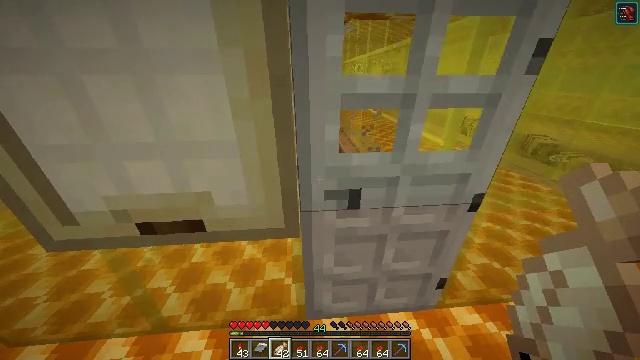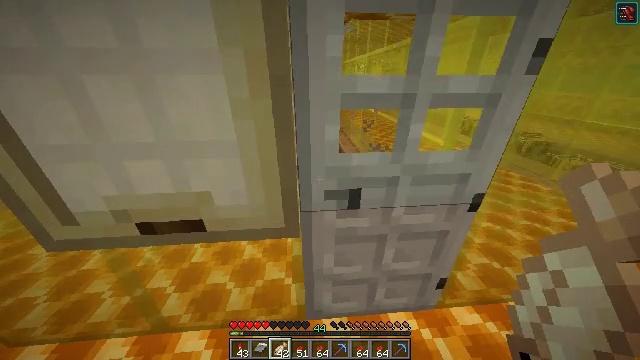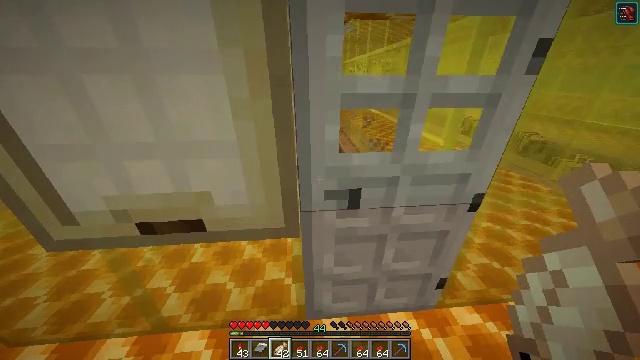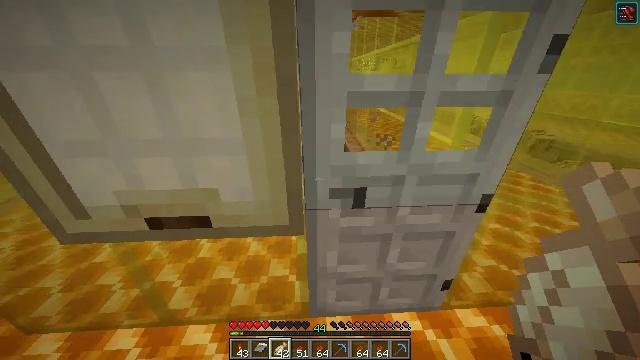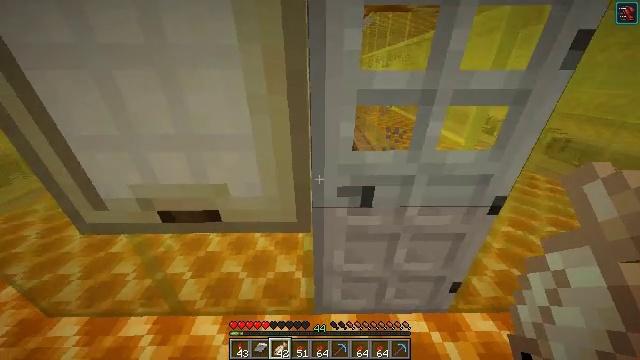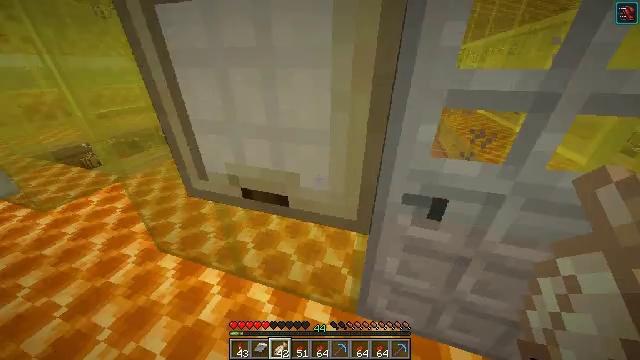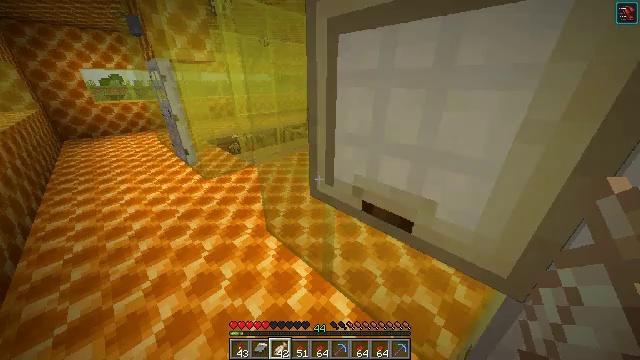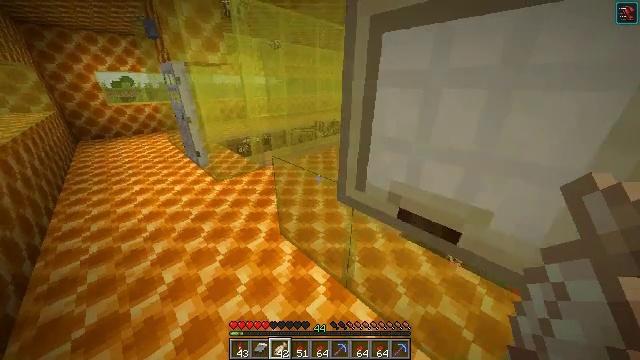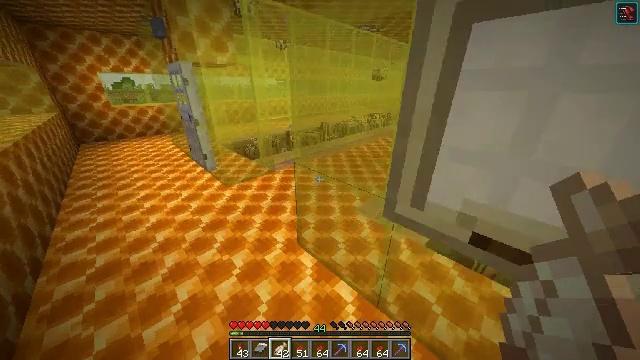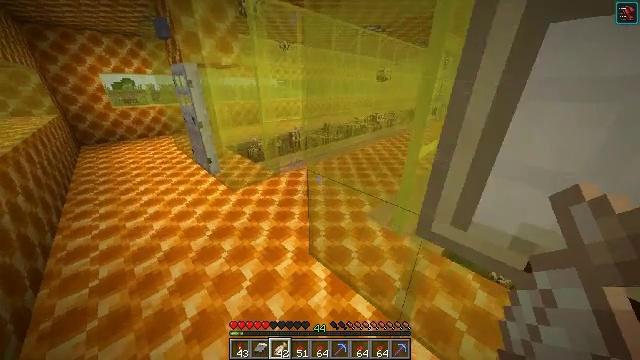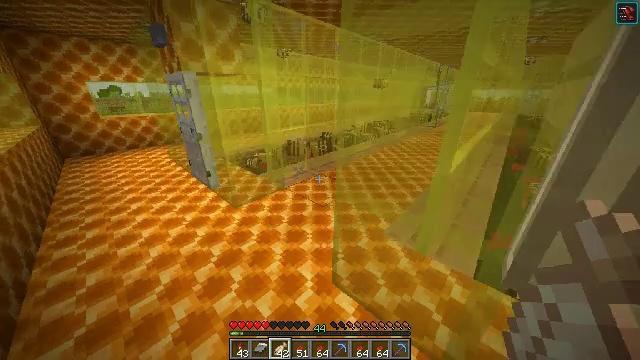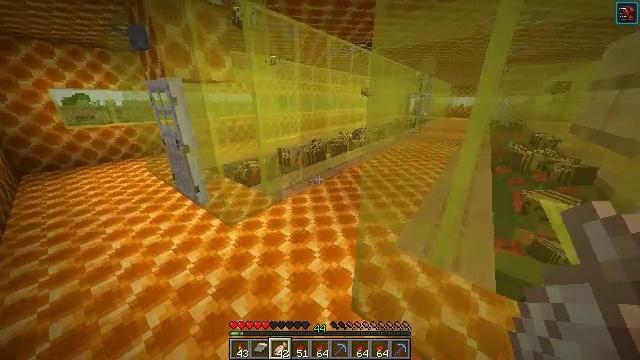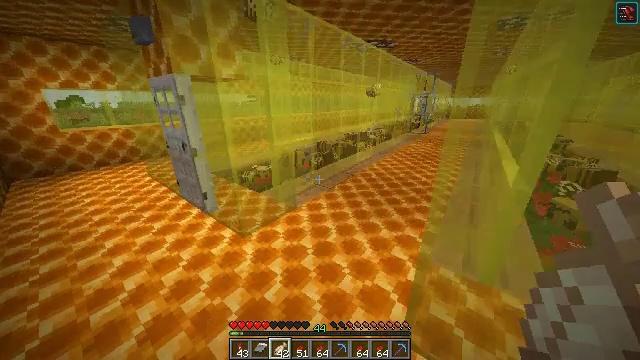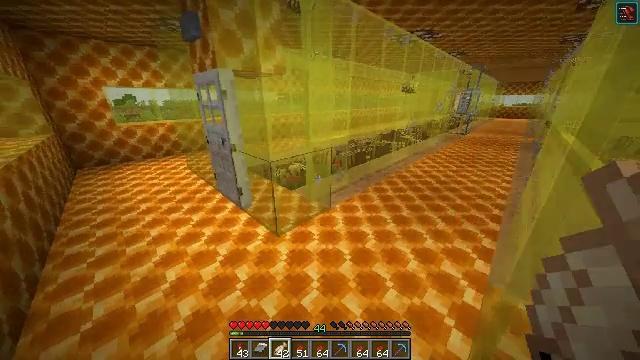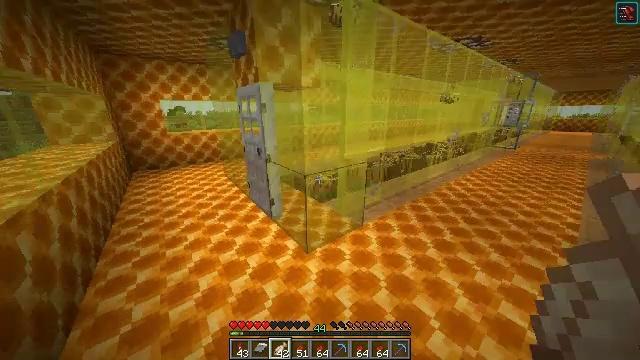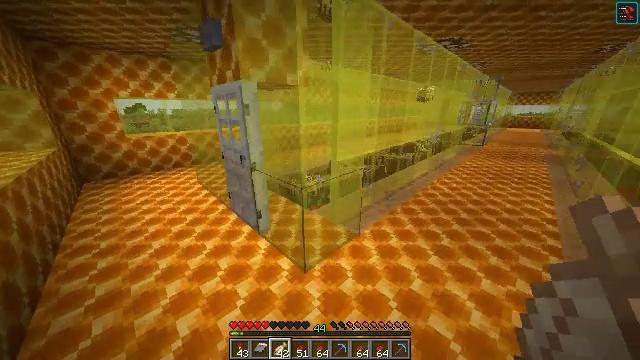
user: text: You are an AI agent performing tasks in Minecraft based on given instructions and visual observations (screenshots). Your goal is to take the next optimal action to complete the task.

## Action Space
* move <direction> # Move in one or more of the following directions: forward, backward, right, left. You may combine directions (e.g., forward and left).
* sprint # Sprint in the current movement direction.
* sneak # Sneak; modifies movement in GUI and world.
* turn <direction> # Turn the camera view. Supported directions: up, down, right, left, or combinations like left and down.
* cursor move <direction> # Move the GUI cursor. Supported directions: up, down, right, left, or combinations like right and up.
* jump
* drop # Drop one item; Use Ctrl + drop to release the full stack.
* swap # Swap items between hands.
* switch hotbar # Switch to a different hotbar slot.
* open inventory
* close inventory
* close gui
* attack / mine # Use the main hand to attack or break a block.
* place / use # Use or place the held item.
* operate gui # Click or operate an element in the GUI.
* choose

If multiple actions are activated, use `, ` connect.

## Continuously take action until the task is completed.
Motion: motion action
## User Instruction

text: Craft the honey block by arranging honey bottles.
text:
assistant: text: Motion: no_op
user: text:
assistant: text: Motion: no_op
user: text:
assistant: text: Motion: turn left
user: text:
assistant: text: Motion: turn left
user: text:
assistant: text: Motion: move left, turn left
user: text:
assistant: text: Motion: move left, turn left and up
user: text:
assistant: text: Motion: move forward and move left, turn left
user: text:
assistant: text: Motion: move forward and move left
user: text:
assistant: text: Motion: move forward and move left
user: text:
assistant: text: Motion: move forward and move left, turn right and up
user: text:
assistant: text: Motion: move forward and move left, turn right and up
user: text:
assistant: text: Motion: move forward and move left
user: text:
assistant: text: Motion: move forward and move left, turn left
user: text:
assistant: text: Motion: move forward and move left, turn left and up
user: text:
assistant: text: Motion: move forward and move left, turn right
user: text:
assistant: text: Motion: move forward and move left, turn left and down
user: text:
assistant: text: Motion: move forward and move left
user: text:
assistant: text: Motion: move forward and move left
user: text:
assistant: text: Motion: move forward and move left, turn right
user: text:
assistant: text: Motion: move forward and move left, turn right and up
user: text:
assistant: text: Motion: move forward and move left, turn right and up
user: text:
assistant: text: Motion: move forward and move left, turn right and up
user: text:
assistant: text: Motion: turn right and up
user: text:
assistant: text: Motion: turn up
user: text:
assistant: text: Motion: turn up
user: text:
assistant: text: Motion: turn left and up
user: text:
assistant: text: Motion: turn left and up
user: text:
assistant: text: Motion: turn up
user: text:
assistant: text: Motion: turn up
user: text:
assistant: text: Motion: turn up